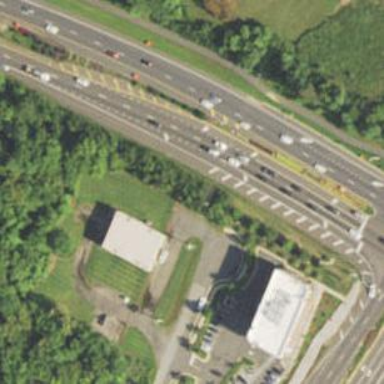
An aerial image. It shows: Asphalt trunk highway classified as expressway.